Question: I am confused about the need to change color space for color comparison. I have read about delta E, the Lab format, and I do understand that comparisons in the RGB color space will not seem appropriate to the human eye. However, my program uses a linear color scale to calculate velocity, from a color flow Doppler signal. It takes the mean color of a sample region and compares it to the colors of the scale to find its nearest neighbor using Euclidian distance. I do that entirely in the BGR (OpenCV) color space, as the example image below:

Here, I obtain seemingly correct velocity values for each color circle, but is it only by chance, or
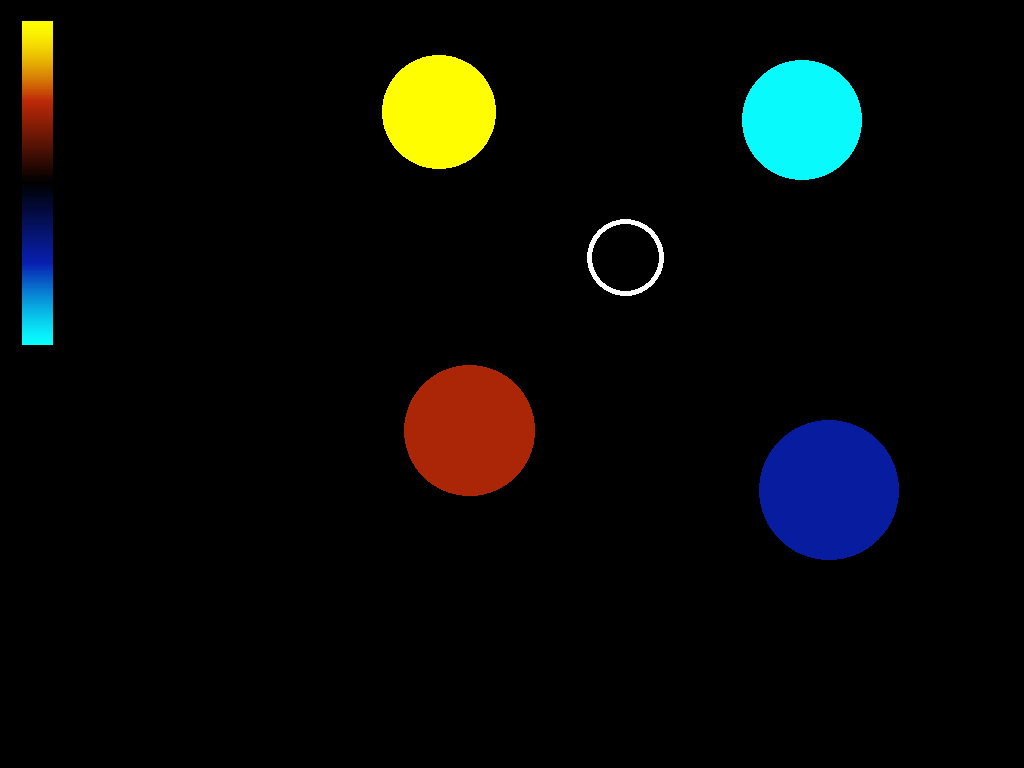
Answer: Since you searchind for nearest neighbour, and operate with 3D points (in color space) it does not matter what color space you choose, they will only be displayed in different ways.